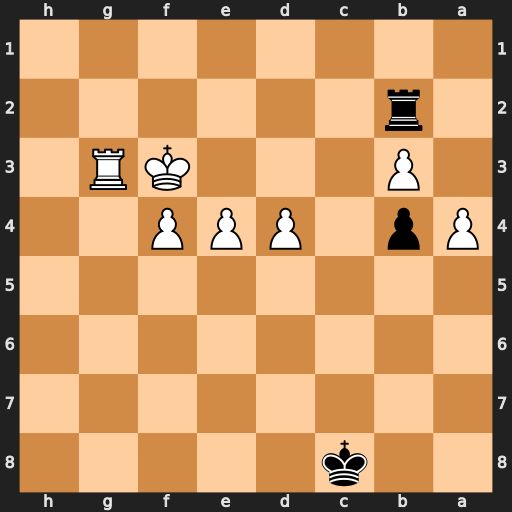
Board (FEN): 2k5/8/8/8/Pp1PPP2/1P3KR1/1r6/8
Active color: b
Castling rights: -
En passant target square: -
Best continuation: Rxb3+ Ke2 Rxg3